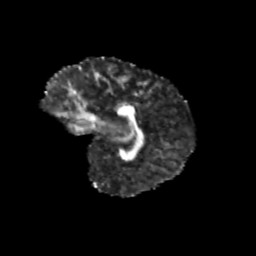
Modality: FA
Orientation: sagittal
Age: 12
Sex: female
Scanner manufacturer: siemens
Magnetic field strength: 3 T
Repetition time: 3.8 s
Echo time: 0.07 s